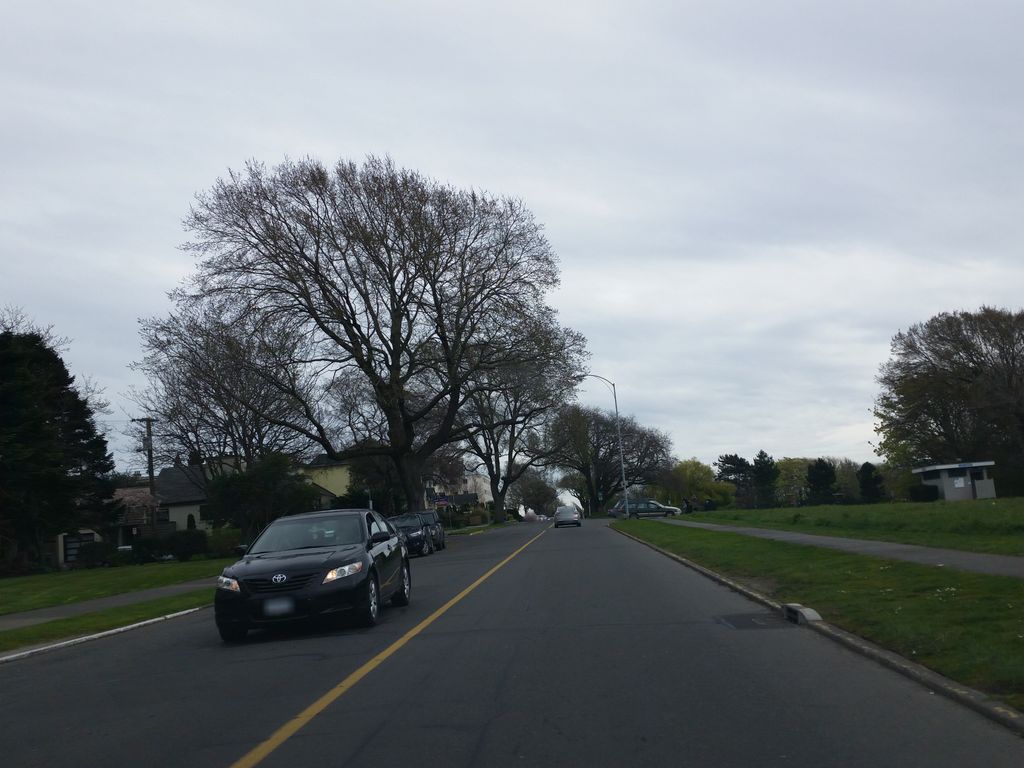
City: victoria